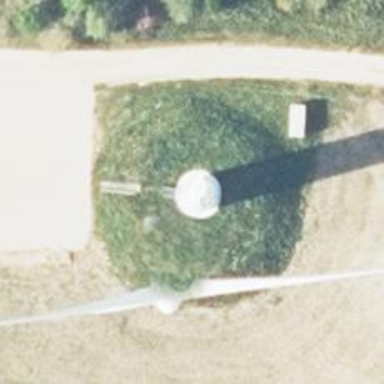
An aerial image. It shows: Wind generator with horizontal axis. The generator is wind turbine.